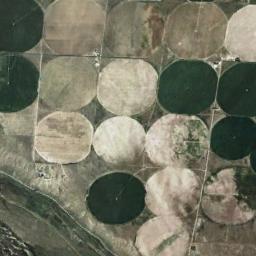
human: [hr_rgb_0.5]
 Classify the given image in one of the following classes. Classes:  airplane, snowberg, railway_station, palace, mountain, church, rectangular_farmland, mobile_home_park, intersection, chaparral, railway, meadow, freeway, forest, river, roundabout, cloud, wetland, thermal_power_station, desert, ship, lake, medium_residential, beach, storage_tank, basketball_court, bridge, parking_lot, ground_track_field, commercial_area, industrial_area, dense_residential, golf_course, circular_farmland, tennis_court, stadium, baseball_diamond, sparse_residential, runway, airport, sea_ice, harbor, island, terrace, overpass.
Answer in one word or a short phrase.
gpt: circular_farmland